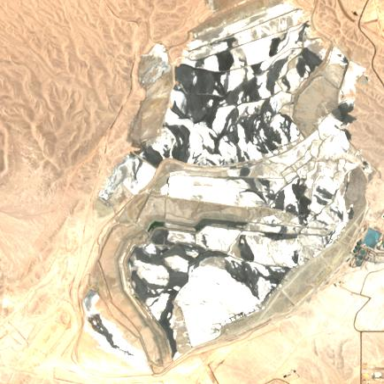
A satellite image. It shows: Landfill area filled with tailings waste.